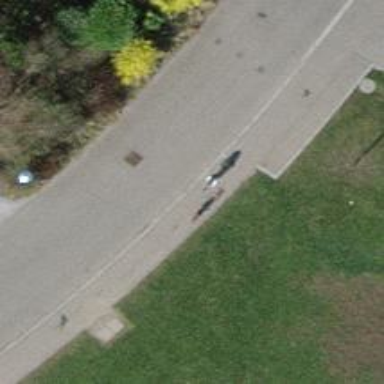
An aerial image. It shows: Bollard.